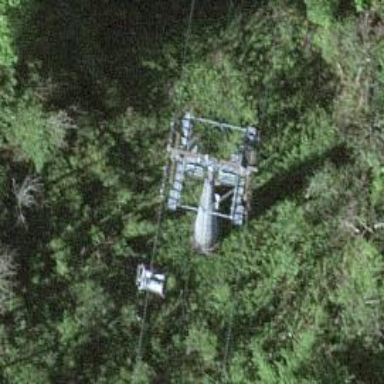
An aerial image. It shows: Pylon used for aerialway.